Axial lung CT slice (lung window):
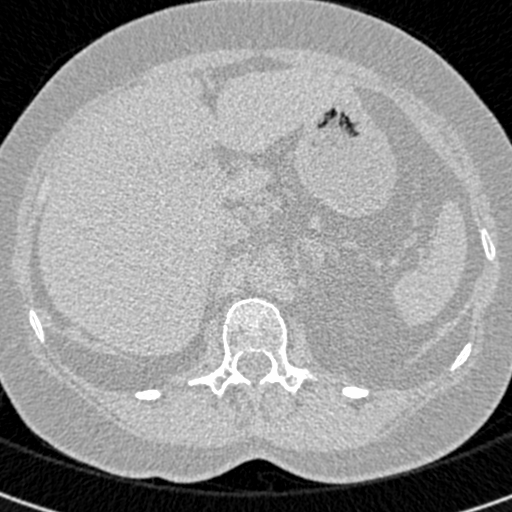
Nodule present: no